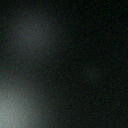
Screen state: off